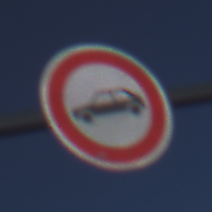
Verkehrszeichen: VerbotPersonenkraftwagen
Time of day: MorningAfternoon
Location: Outdoor (Nature)
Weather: PartlyCloudy
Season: NotSpecified
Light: Natural